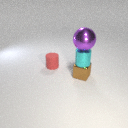
small cyan metal cylinder below large purple metal sphere